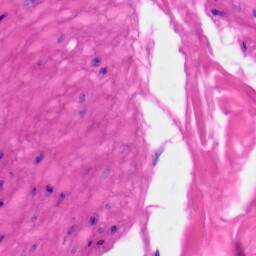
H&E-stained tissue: Skin